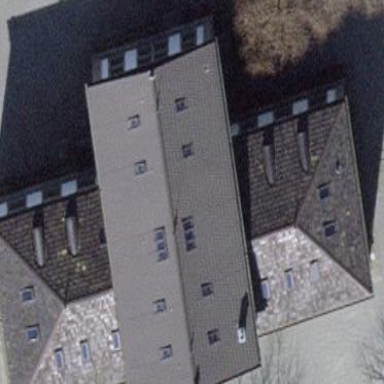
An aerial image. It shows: Office building.